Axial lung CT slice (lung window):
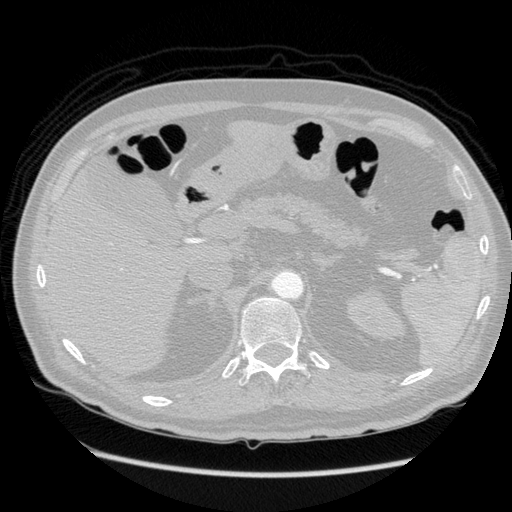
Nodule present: no